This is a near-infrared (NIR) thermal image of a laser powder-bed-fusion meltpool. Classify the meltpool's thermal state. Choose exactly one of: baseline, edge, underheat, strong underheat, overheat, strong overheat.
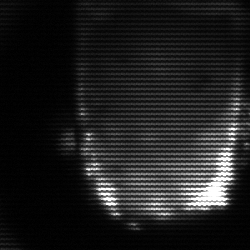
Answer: baseline